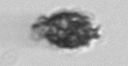
Label: Syracosphaera_pulchra